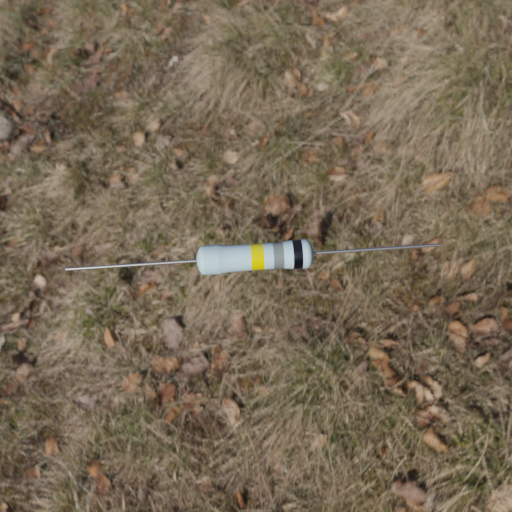
Resistor colour bands (in order): yellow, gray, black